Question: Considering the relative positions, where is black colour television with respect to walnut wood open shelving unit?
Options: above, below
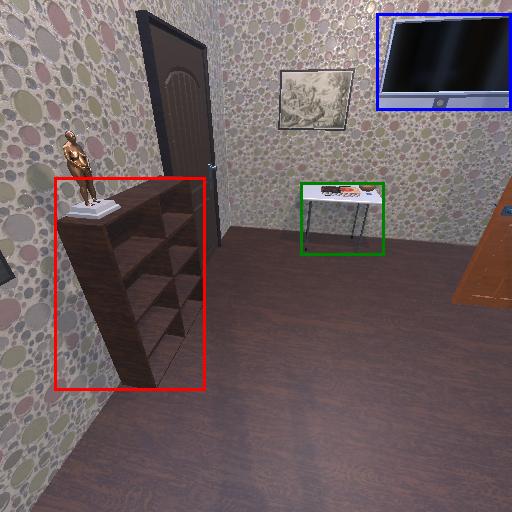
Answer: above